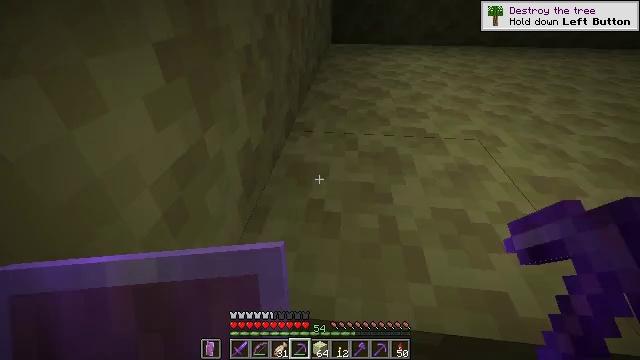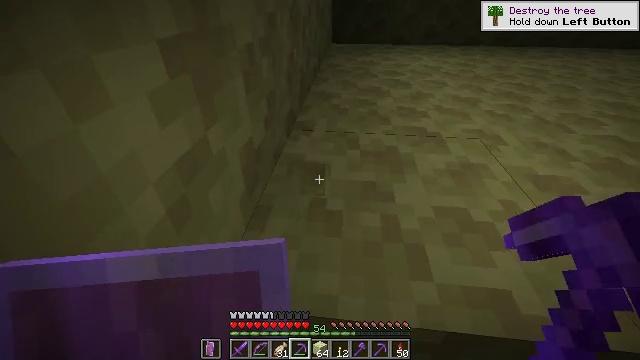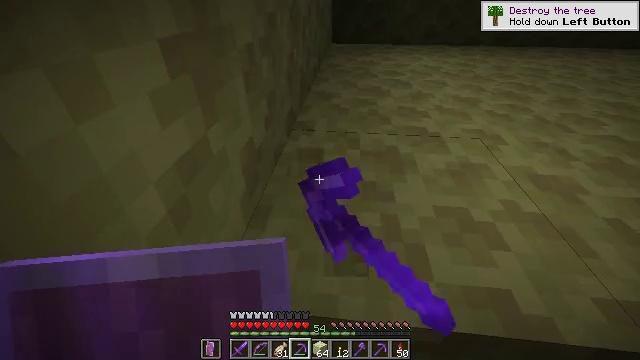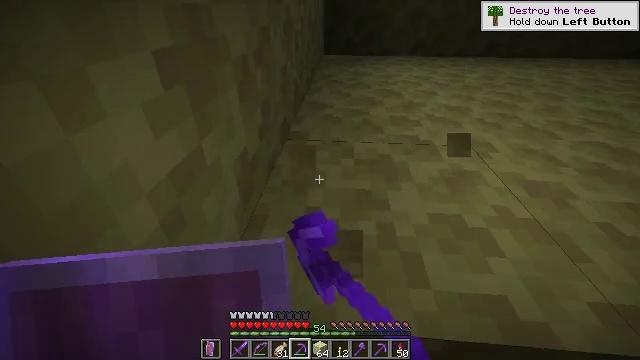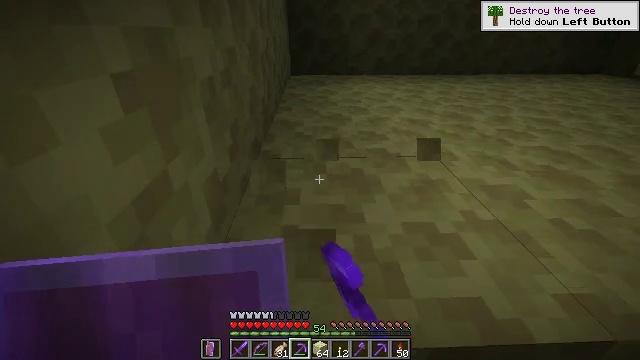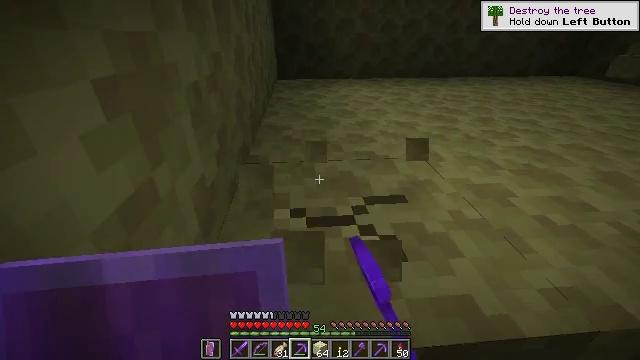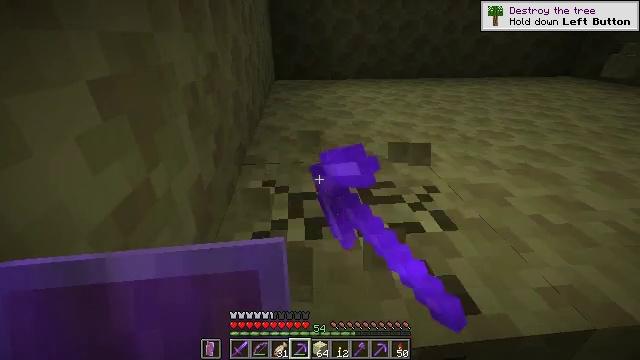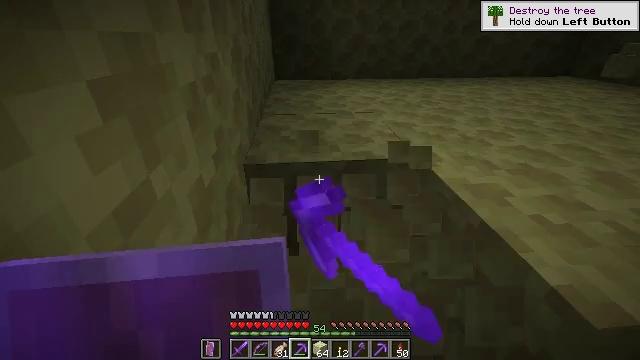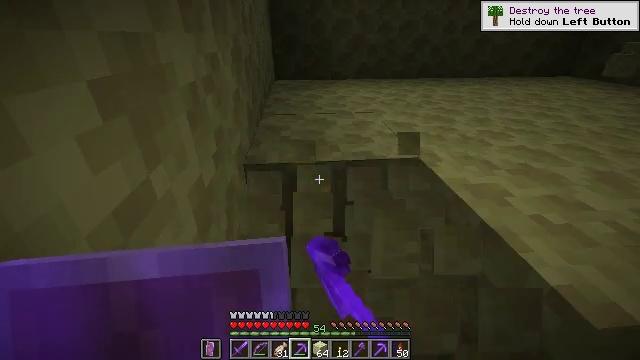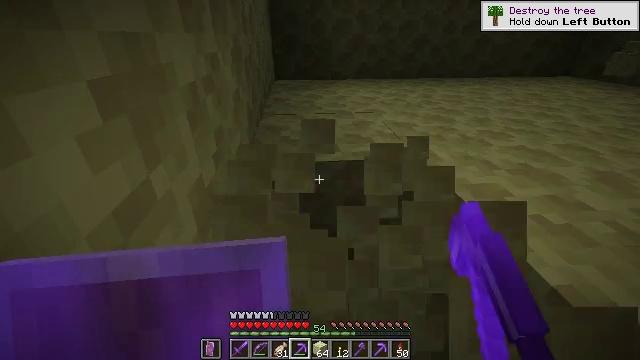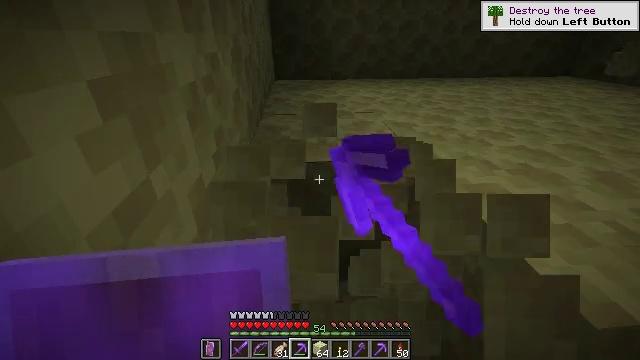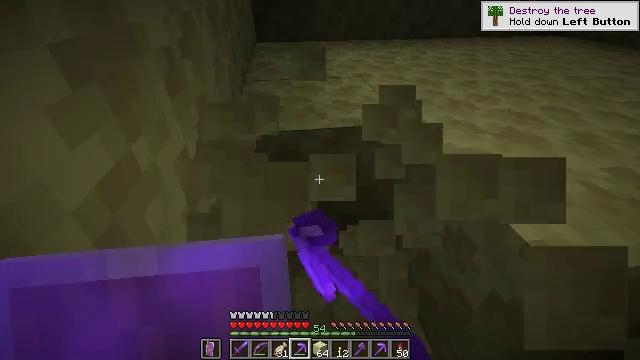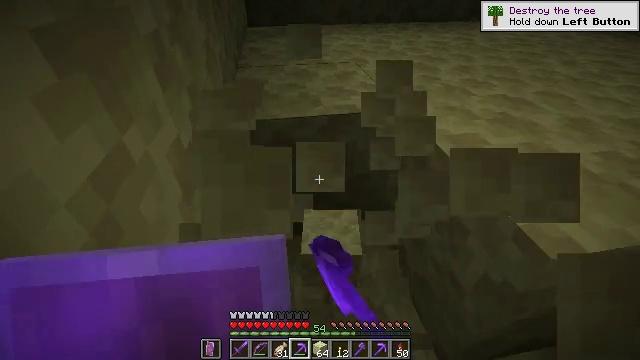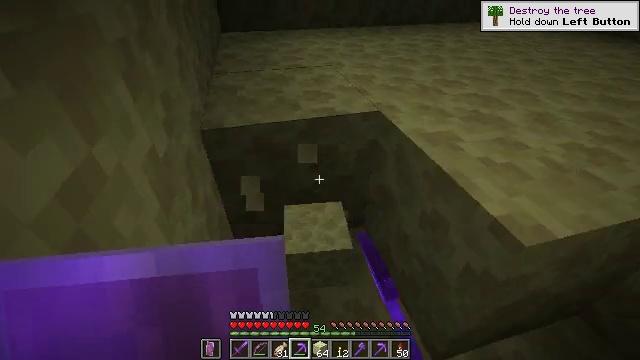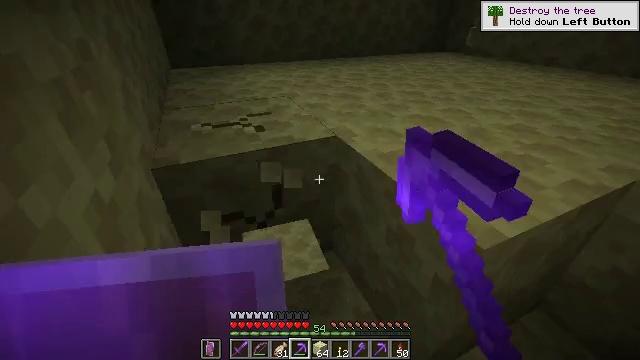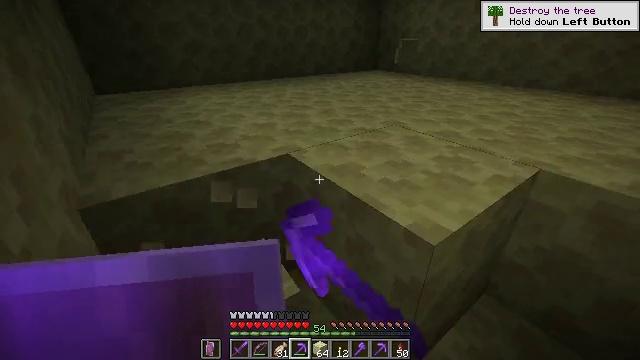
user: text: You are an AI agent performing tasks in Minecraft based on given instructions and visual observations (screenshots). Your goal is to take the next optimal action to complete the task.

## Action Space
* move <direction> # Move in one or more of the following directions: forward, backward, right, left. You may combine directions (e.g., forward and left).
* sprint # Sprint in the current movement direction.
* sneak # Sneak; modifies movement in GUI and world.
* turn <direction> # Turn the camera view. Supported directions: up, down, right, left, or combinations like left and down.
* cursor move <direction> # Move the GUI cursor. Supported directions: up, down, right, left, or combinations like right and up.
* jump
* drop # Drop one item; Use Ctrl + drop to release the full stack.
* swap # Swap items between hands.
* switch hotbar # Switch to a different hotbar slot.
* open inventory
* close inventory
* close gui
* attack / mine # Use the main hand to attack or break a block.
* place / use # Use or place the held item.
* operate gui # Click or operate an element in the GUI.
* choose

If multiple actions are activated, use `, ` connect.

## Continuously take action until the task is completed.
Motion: motion action
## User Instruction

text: Mine the end stone in the End dimension.
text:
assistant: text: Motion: attack / mine
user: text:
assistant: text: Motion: attack / mine
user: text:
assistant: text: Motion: turn right and up, attack / mine
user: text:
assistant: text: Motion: turn right and up, attack / mine
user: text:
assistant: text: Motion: turn right, attack / mine
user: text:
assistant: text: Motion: attack / mine
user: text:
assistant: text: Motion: attack / mine
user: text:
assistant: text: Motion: attack / mine
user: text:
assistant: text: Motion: attack / mine
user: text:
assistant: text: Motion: attack / mine
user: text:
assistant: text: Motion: turn right and down, attack / mine
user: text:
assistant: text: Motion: turn right and down, attack / mine
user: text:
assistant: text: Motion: turn right, attack / mine
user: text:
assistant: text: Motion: turn right and up, attack / mine
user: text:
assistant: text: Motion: turn right and up, attack / mine
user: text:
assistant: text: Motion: turn right and up, attack / mine
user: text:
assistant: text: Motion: turn right, attack / mine
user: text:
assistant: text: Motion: turn right, attack / mine
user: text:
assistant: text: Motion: turn right, attack / mine
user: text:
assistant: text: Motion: turn right, attack / mine
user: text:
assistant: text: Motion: turn right, attack / mine
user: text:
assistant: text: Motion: turn right, attack / mine
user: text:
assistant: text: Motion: turn right, attack / mine
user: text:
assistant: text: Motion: attack / mine
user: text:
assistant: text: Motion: attack / mine
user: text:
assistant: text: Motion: turn right, attack / mine
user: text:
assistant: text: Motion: turn right, attack / mine
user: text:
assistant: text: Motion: turn right, attack / mine
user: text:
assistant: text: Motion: turn right, attack / mine
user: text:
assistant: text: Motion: turn right, attack / mine